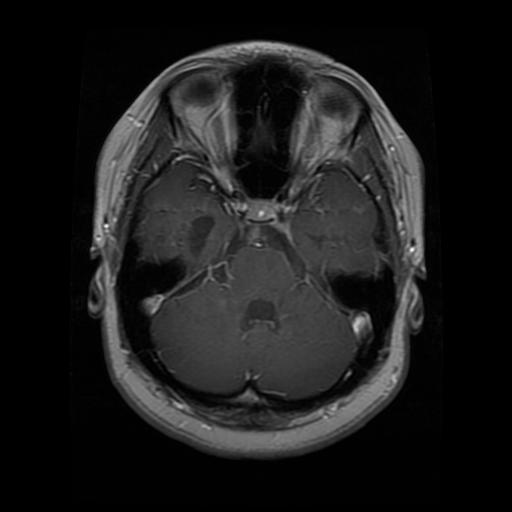
Label: glioma